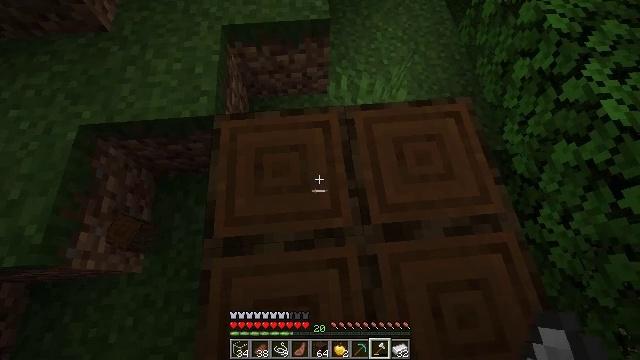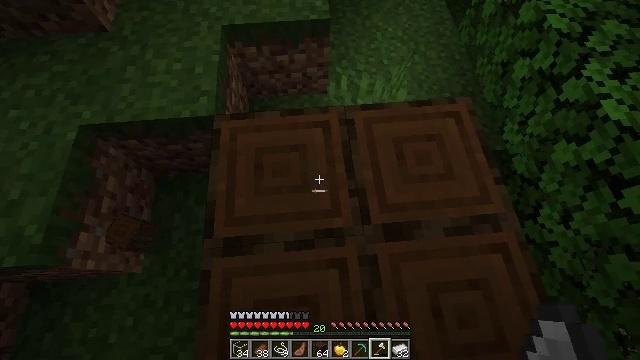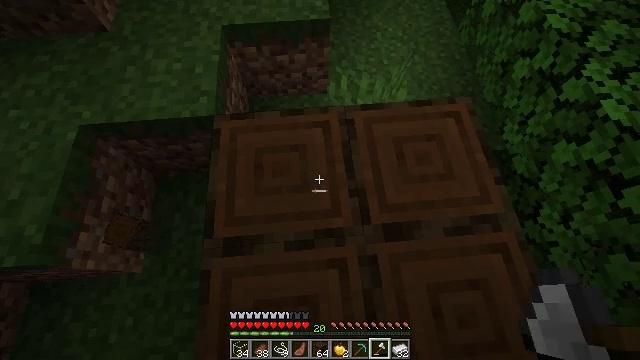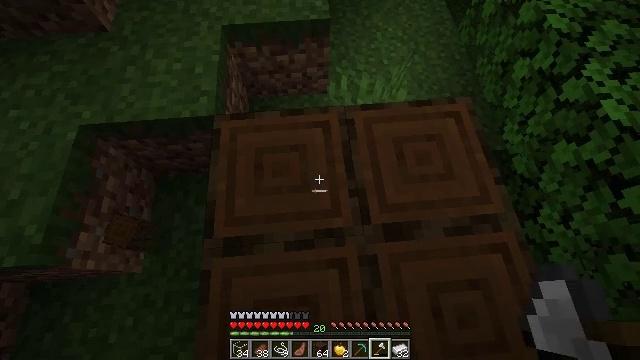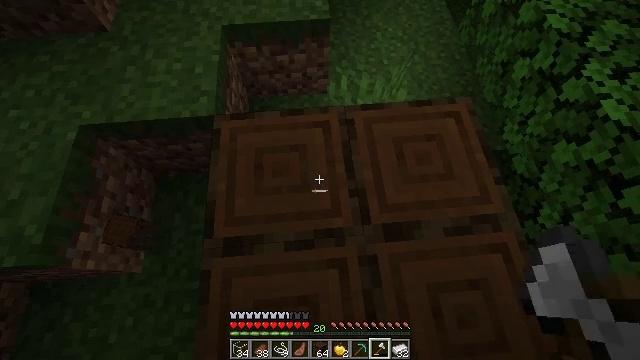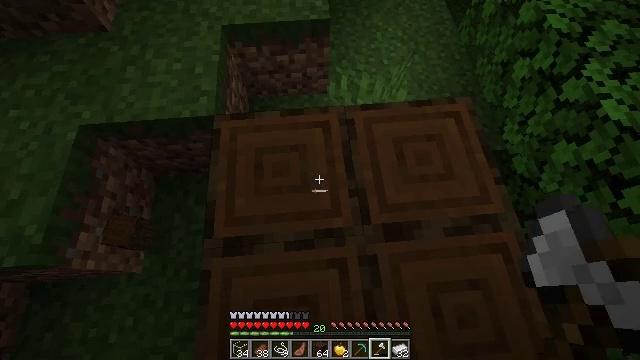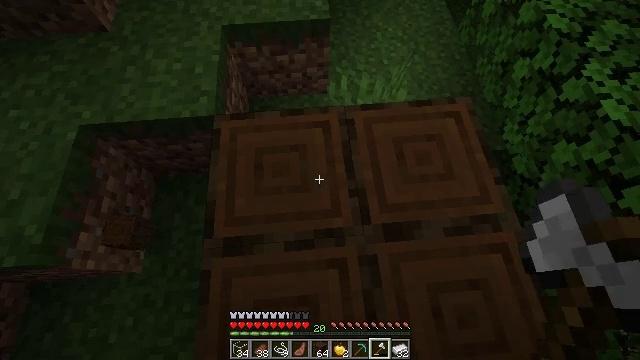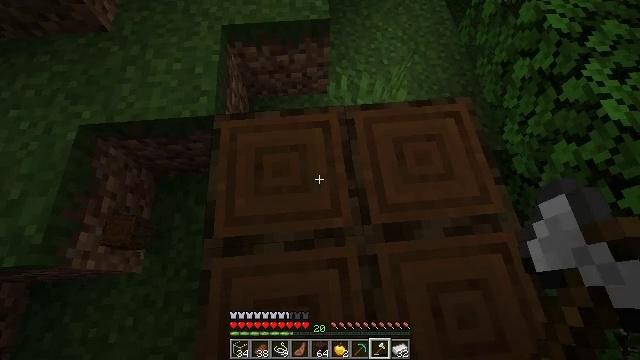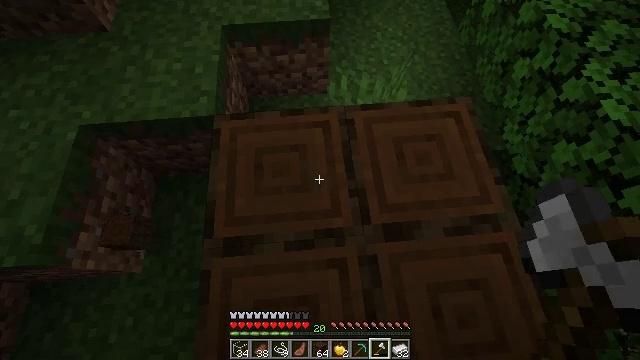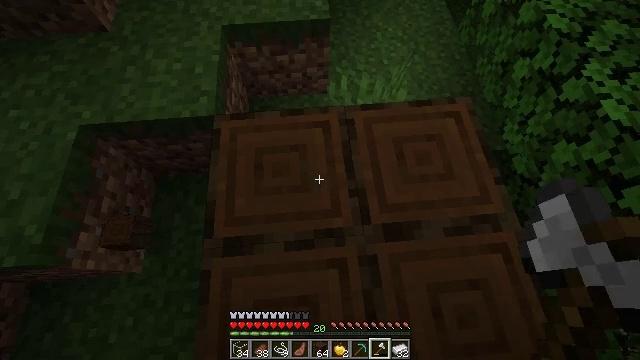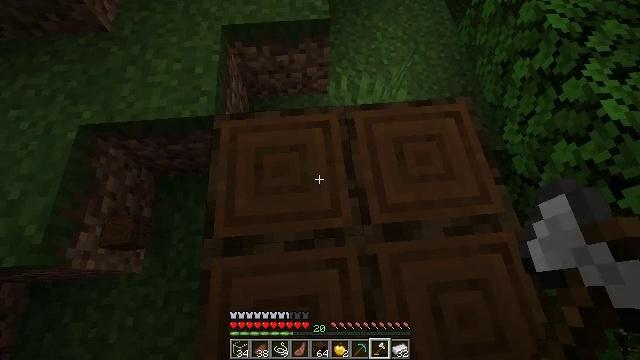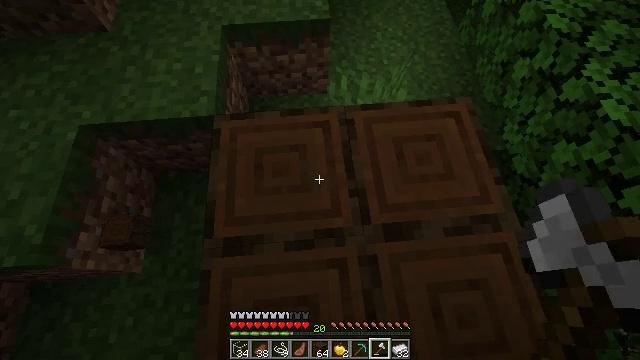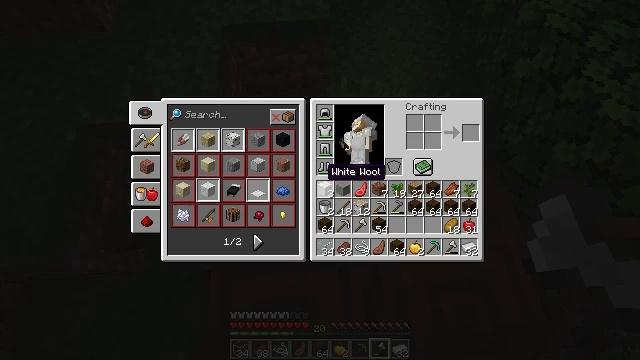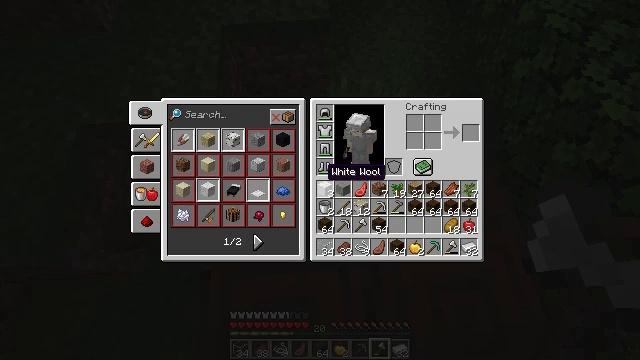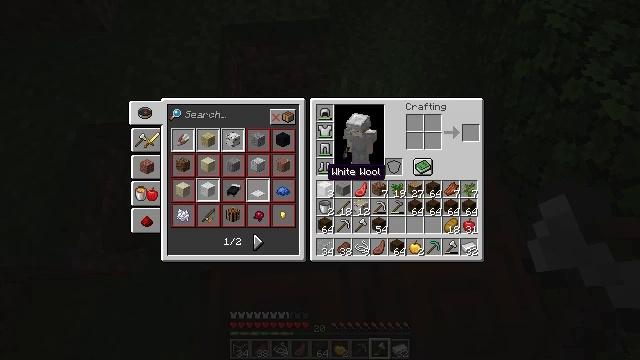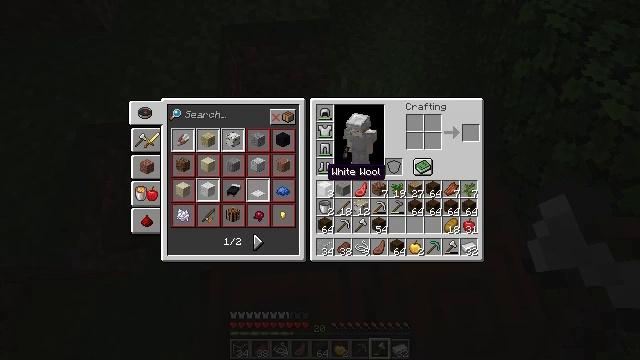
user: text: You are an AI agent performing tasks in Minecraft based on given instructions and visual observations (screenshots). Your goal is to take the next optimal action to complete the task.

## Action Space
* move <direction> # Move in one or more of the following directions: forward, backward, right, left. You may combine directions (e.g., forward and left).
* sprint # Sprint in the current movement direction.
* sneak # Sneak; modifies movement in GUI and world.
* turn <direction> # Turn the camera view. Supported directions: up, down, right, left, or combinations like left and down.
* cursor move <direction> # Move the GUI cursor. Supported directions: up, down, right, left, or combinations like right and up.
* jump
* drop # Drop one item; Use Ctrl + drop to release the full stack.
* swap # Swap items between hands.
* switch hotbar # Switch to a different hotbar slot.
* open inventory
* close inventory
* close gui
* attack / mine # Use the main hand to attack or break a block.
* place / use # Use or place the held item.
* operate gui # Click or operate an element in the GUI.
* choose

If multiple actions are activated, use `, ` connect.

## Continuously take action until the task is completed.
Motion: motion action
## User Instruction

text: Chop down the dark oak log.
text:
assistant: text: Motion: no_op
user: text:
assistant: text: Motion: no_op
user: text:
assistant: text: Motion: no_op
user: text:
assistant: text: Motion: no_op
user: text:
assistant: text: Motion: no_op
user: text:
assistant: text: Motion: no_op
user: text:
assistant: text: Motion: no_op
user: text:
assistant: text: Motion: no_op
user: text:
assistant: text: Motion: no_op
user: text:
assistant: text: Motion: no_op
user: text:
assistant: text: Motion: no_op
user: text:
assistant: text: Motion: open inventory
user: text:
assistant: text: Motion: open inventory
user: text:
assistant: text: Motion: open inventory
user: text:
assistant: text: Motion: no_op
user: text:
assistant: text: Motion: no_op
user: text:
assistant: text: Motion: no_op
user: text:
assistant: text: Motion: no_op
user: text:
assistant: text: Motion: no_op
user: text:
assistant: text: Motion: no_op
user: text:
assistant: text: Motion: cursor move left
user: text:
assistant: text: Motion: cursor move left and up
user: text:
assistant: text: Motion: no_op
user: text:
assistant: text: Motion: no_op
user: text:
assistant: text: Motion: no_op
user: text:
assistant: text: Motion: no_op
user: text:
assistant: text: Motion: no_op
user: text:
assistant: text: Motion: no_op
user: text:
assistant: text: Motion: no_op
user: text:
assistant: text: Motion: no_op